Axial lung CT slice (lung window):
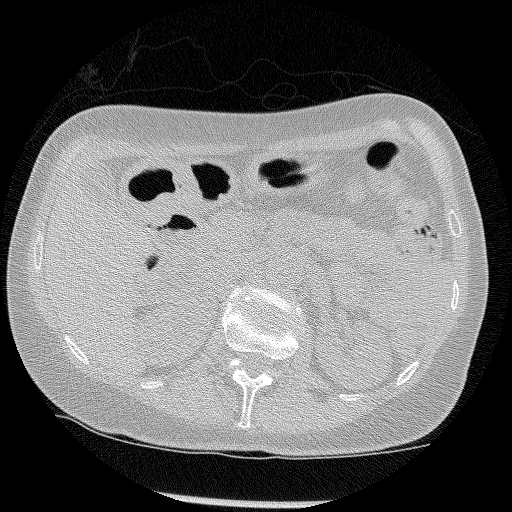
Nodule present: no